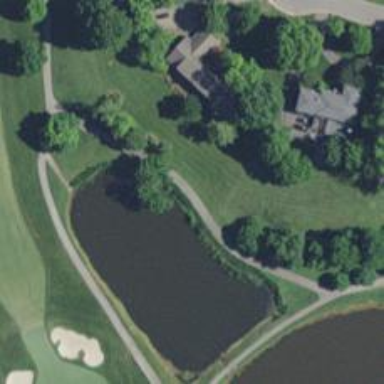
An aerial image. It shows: Driveway designated as service road. It is golf cartpath.